Field crop: maize
Growth stage: 2
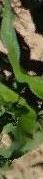
Species: maize